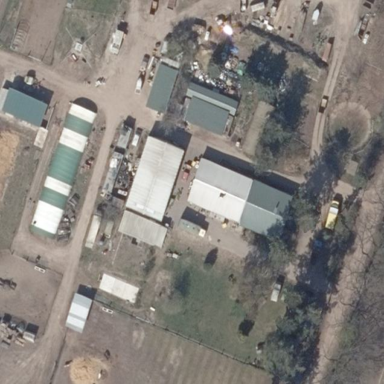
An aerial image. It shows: Farmyard area.